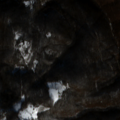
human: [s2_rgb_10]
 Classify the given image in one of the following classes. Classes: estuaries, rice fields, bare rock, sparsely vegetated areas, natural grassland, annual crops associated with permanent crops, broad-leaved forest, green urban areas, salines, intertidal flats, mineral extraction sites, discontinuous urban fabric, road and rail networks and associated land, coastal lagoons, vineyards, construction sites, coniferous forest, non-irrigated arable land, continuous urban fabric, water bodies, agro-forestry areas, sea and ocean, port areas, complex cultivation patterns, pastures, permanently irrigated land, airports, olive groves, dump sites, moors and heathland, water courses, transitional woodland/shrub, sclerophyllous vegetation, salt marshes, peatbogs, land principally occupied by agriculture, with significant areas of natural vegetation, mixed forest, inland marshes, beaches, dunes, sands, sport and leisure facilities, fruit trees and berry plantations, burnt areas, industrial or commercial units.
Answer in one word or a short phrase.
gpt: land principally occupied by agriculture, with significant areas of natural vegetation, broad-leaved forest, transitional woodland/shrub